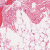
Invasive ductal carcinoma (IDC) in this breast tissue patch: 0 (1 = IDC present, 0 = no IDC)